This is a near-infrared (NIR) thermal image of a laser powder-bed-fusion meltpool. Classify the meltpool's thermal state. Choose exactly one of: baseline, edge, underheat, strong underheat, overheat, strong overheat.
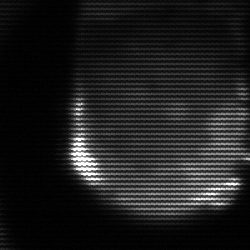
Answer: edge